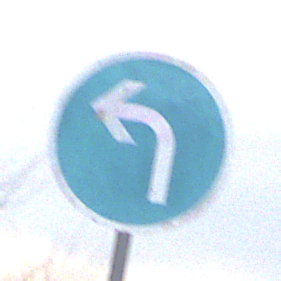
Verkehrszeichen: VorgeschriebeneFahrtrichtungLinks
Umgebung: Outdoor, Suburban
Tageszeit: MorningAfternoon
Wetter: Overcast
Licht: Natural
Jahreszeit: NotSpecified
Kontrast: LowContrast